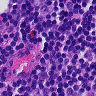
Metastatic tissue present: no